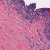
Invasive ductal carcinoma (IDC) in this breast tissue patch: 1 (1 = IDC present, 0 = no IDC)